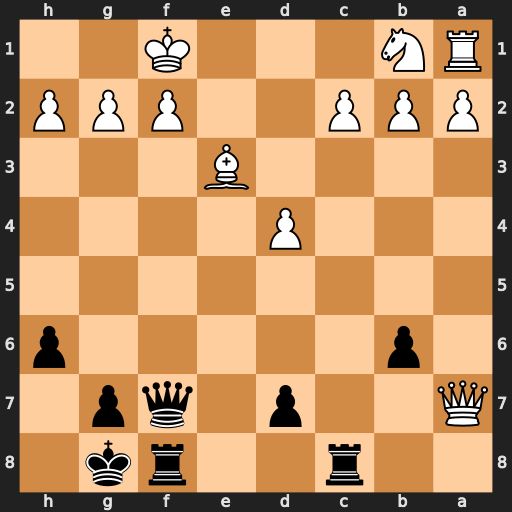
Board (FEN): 2r2rk1/Q2p1qp1/1p5p/8/3P4/4B3/PPP2PPP/RN3K2
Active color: b
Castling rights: -
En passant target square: -
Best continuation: Rxc2 Nd2 Rxd2